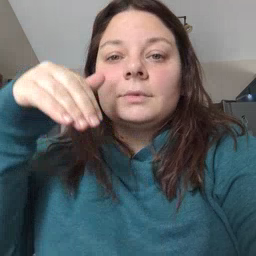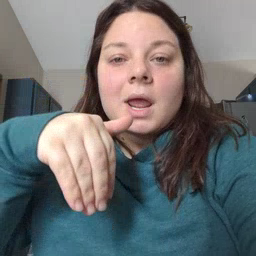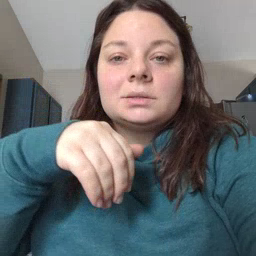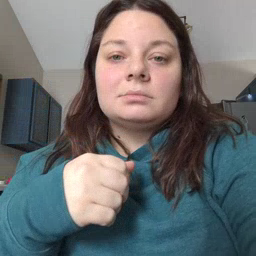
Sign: night